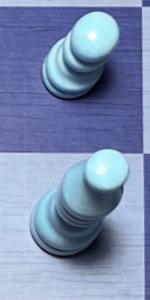
Label: Bishop_White